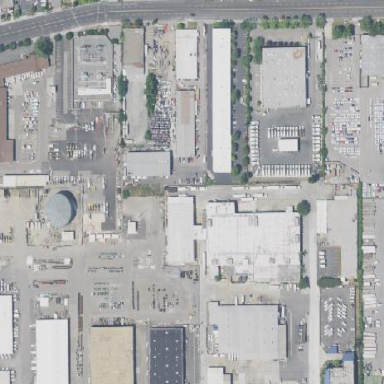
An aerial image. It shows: Commercial area.